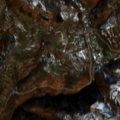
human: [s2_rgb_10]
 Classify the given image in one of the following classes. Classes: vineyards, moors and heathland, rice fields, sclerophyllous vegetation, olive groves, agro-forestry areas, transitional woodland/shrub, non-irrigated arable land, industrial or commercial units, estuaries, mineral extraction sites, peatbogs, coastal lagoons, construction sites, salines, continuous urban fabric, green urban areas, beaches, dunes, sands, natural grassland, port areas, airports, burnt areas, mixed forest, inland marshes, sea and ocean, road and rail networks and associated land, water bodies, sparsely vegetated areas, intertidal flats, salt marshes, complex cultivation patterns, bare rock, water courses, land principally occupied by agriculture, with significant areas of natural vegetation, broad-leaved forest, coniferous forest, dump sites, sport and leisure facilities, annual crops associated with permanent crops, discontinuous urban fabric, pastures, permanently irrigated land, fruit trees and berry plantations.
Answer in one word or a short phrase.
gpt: complex cultivation patterns, land principally occupied by agriculture, with significant areas of natural vegetation, broad-leaved forest